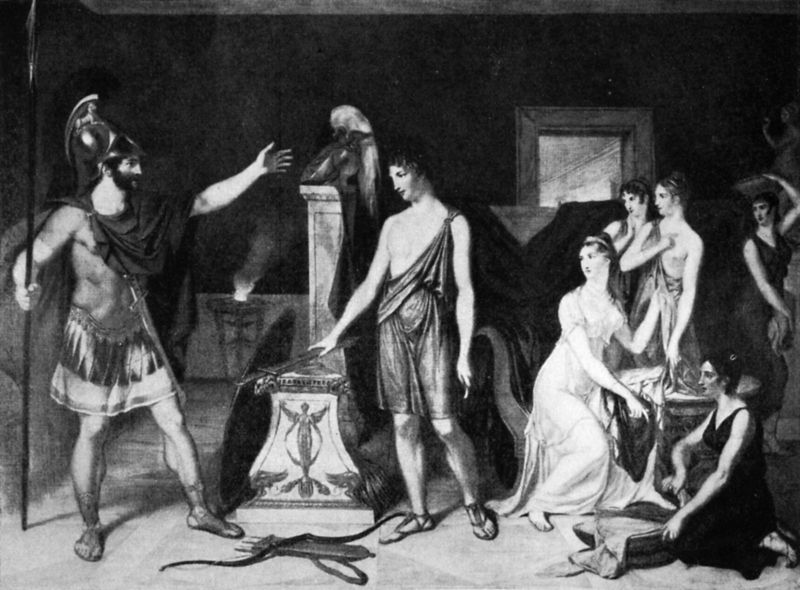
Titel: Hektor fordert Paris auf am Kampfe wieder teilzunehmen
Künstler: Alexander Macco
Institution: Privatbesitz
Schlagwörter: feuer, kämpfer, vogel, frauen, fenster, bibel, sockel, spiegel, klassizismus, junge, scheide, schwarzweiß, schwert, soldat, helm, mythologie, rom, römer, jüngling, antik, griechisch, krieger, speer, empire, lyra, töchter, grieche, köcher, pfeile, römisch, wasserträgerin, schmied, aufruf, italien romantik, historisiernd, vrömer, römiosch, scheifde, mythologe